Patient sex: M
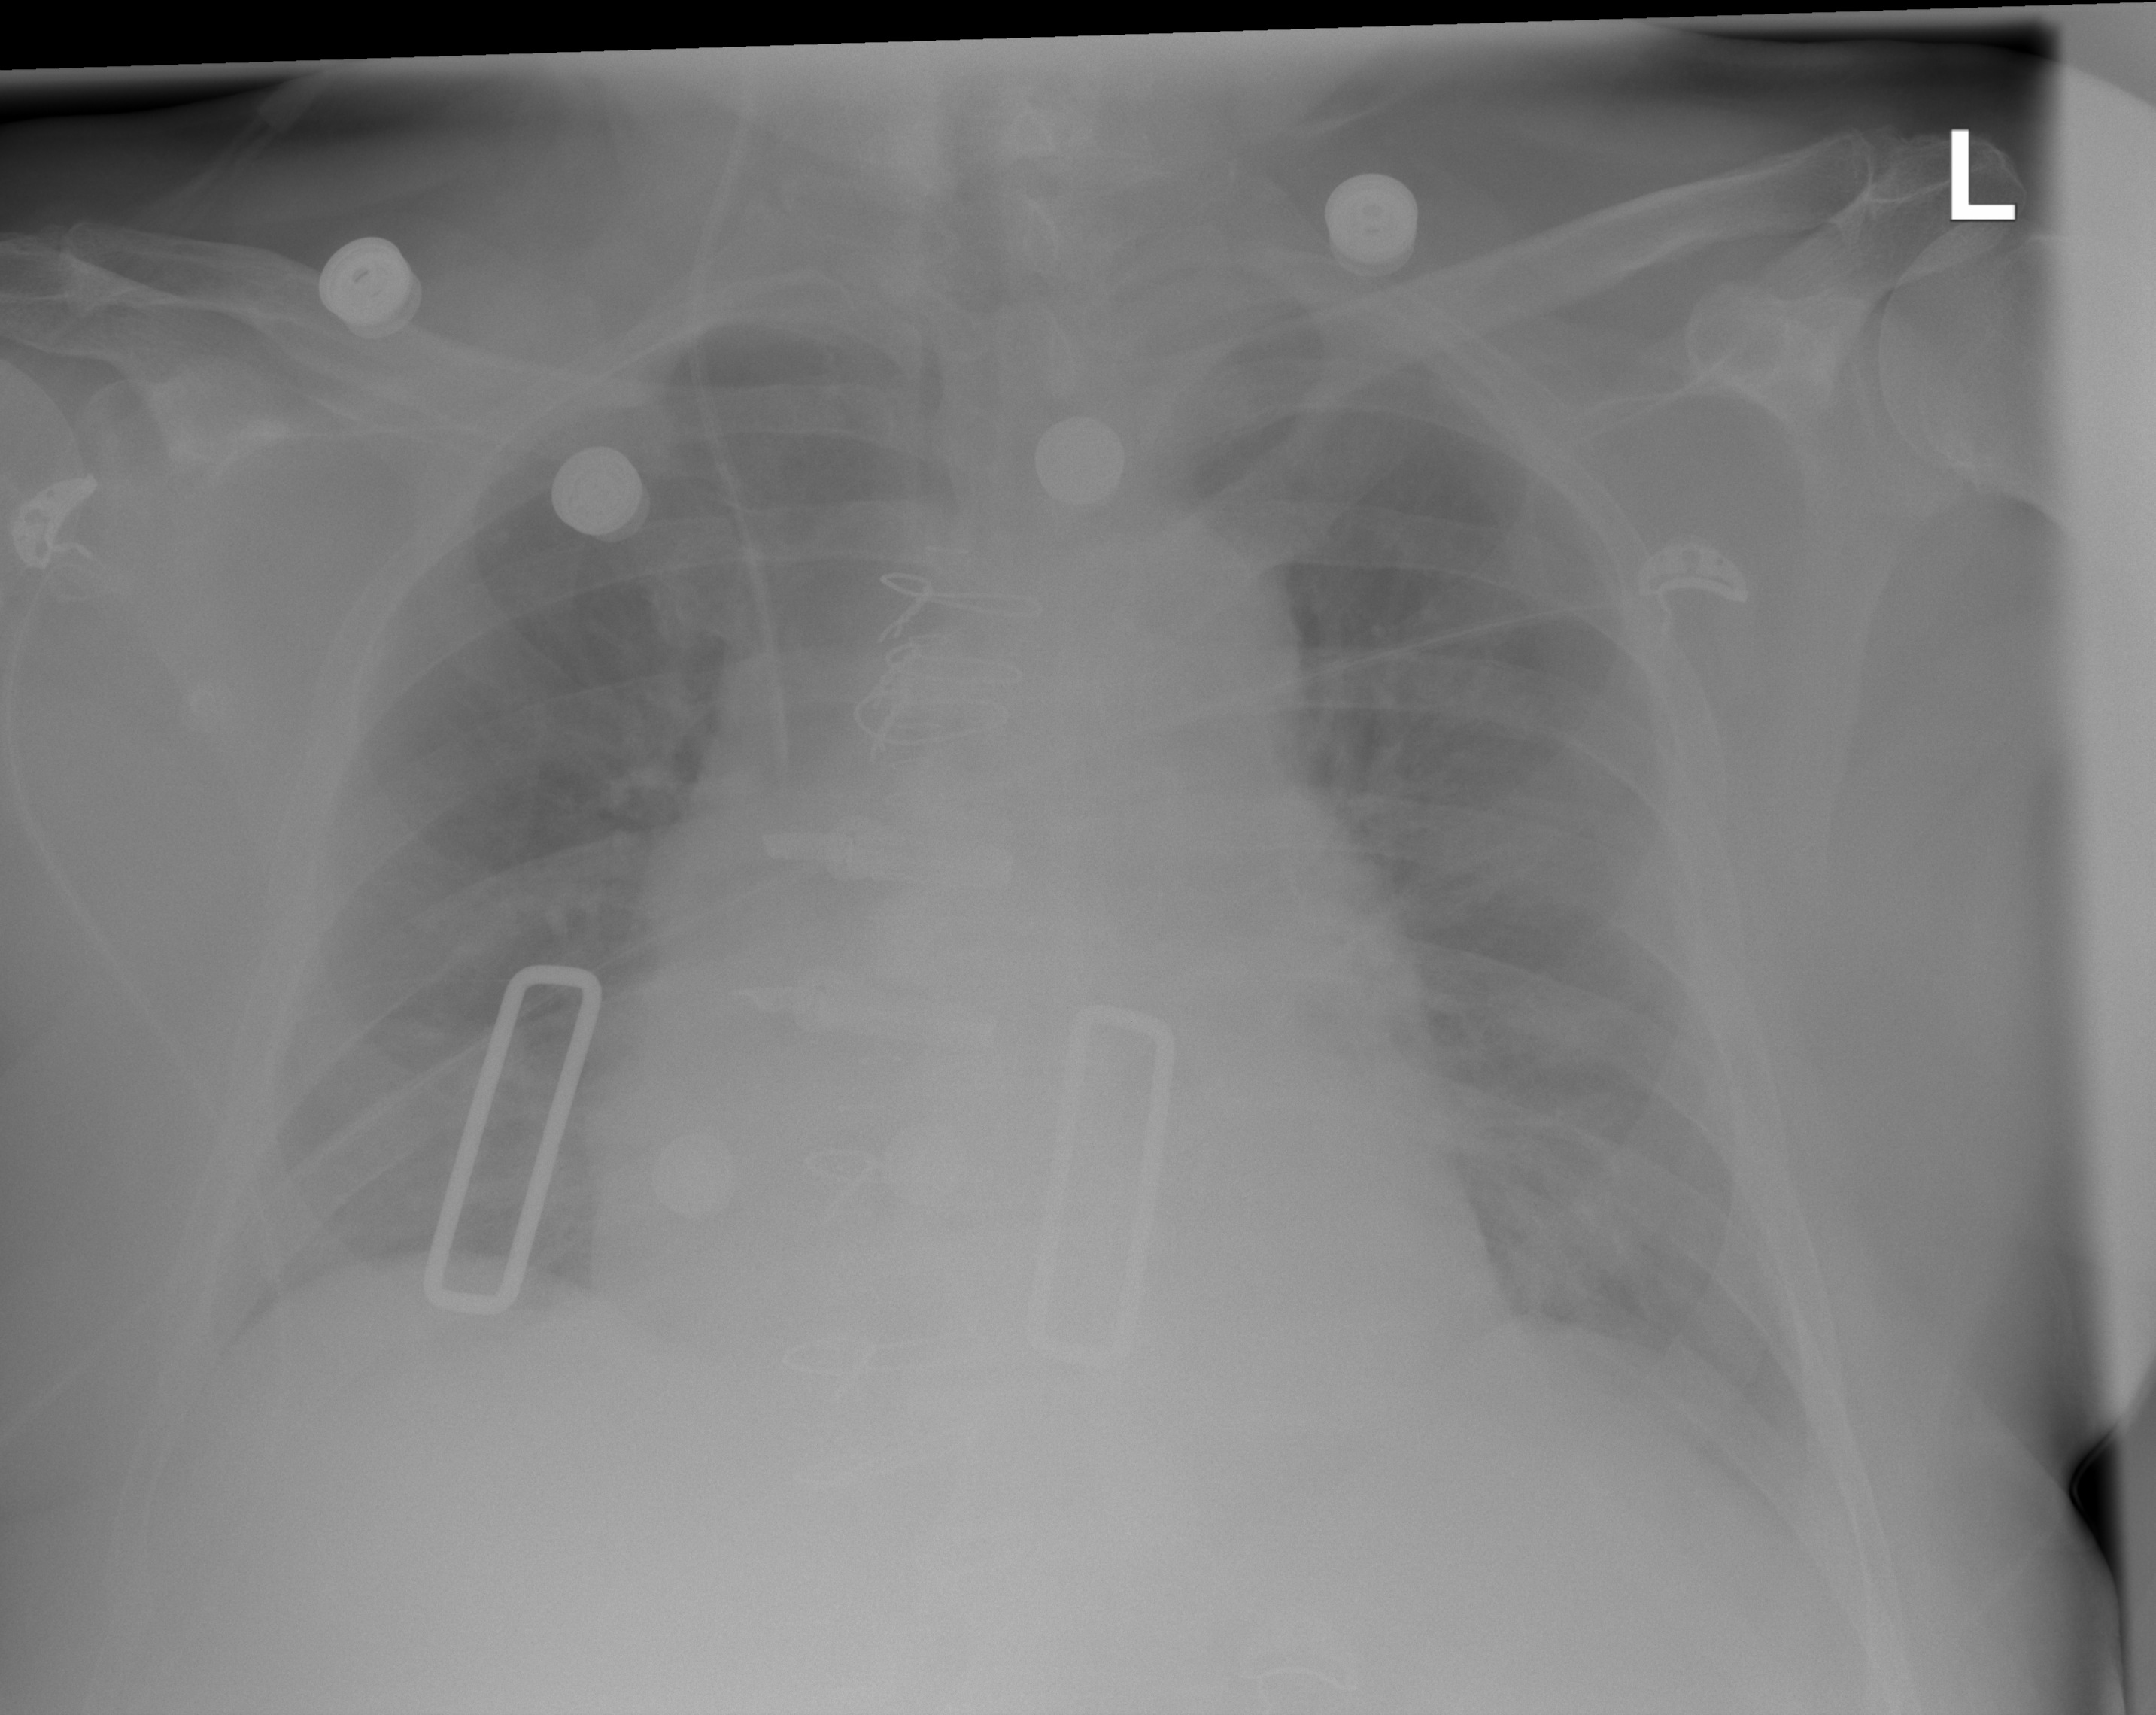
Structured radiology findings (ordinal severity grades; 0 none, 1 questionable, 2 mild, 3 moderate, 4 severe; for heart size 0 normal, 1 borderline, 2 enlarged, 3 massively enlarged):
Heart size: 2
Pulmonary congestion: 2
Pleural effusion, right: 0
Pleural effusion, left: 0
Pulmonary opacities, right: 0
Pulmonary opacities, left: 0
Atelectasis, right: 2
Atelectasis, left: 2